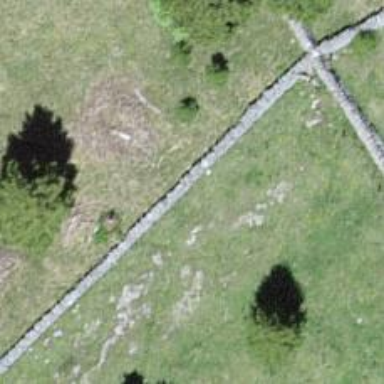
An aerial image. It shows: Wall barrier.